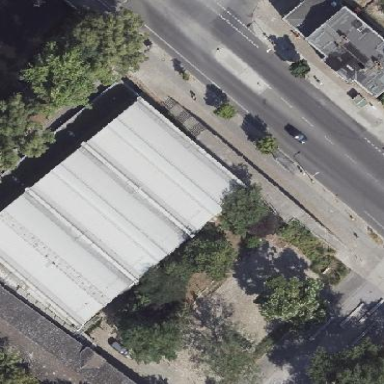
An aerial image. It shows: Sports hall within building.